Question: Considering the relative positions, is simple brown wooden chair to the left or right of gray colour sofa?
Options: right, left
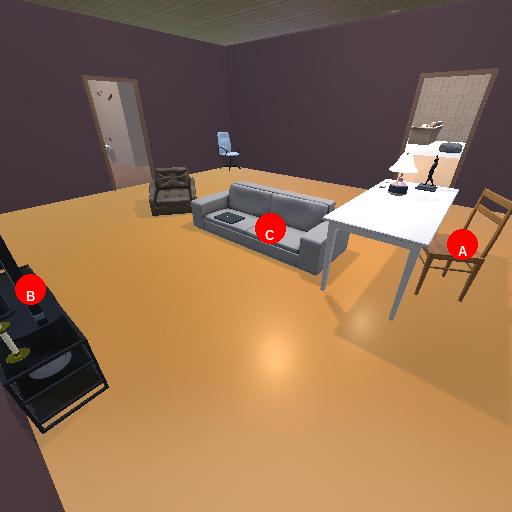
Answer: right